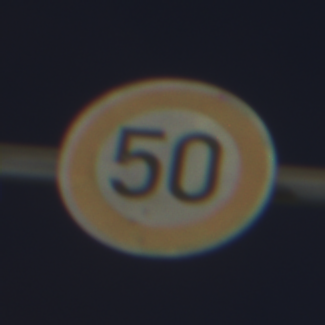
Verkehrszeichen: Geschwindigkeit50
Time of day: Night
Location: Outdoor (Urban)
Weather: PartlyCloudy
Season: NotSpecified
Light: Artificial